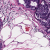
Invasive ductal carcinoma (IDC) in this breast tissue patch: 0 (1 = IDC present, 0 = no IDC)